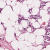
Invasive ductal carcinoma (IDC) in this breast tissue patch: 1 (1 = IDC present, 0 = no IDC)